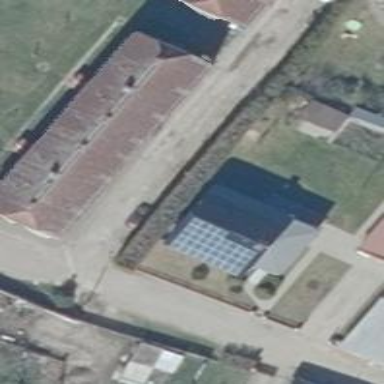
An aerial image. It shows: Solar photovoltaic panel generator producing electricity as small installation.